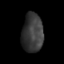
Tissue: skin
Cell type: Epithelial cells
Senescence score: 0.2685
Nuclear area (px): 806
Mean DAPI intensity: 56.806